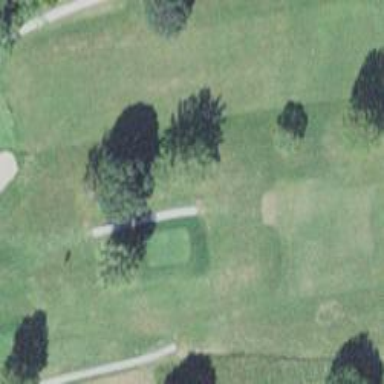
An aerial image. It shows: Path designated for golf carts.